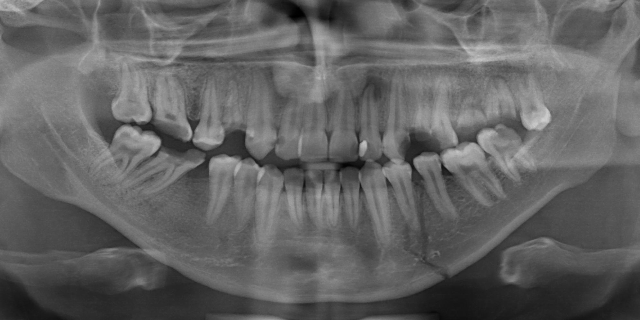
adult